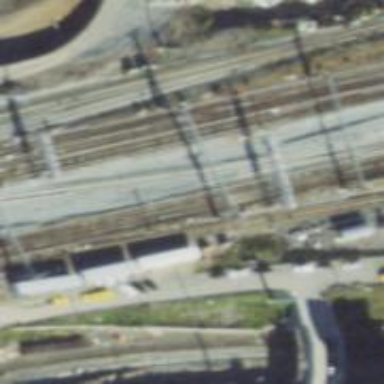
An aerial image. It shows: Railway with electrified contact lines.